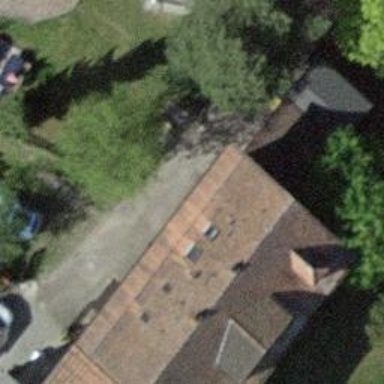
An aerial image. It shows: Kindergarten.